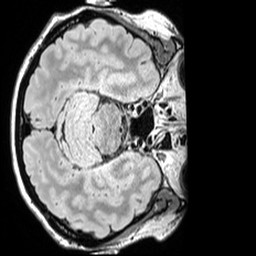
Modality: FLAIR
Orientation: axial
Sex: female